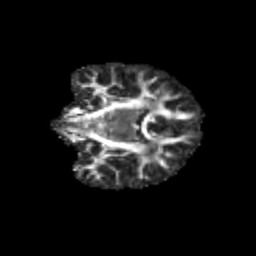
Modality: FA
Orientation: coronal
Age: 11
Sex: female
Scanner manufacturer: siemens
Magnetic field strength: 3 T
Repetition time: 3.8 s
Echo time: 0.07 s